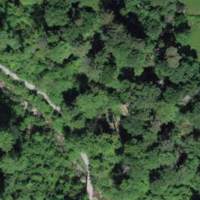
EUNIS habitat code: 41
Species observed at this site:
Asplenium trichomanes